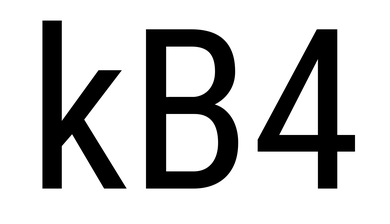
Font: Roboto_Condensed_Regular